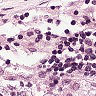
Metastatic tissue present: no